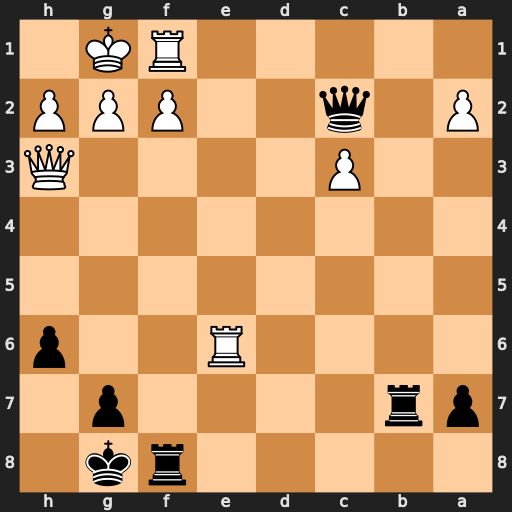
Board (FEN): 5rk1/pr4p1/4R2p/8/8/2P4Q/P1q2PPP/5RK1
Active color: b
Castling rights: -
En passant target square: -
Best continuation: Qxf2+ Rxf2 Rb1+ Re1 Rxe1+ Rf1 Rexf1#